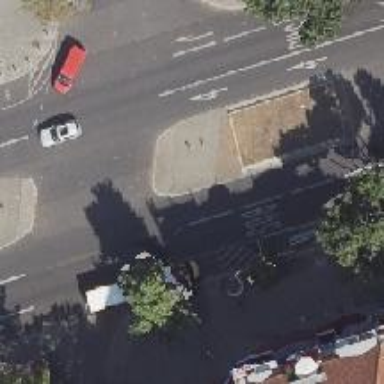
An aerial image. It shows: Unmarked road crossing.